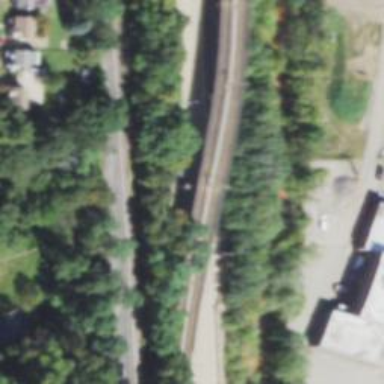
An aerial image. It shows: Abandoned railway.